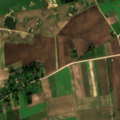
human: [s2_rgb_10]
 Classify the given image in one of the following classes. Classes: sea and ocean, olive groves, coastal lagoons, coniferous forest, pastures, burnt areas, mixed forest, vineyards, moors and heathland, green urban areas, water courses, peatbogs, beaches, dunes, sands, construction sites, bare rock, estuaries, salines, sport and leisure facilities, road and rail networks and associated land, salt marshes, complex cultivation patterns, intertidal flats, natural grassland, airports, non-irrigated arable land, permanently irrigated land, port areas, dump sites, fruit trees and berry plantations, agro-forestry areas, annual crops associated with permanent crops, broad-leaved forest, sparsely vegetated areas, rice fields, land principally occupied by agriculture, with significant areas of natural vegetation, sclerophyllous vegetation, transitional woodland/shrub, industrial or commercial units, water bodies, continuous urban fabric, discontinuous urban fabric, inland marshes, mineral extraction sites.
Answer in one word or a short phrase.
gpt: discontinuous urban fabric, non-irrigated arable land, complex cultivation patterns, land principally occupied by agriculture, with significant areas of natural vegetation